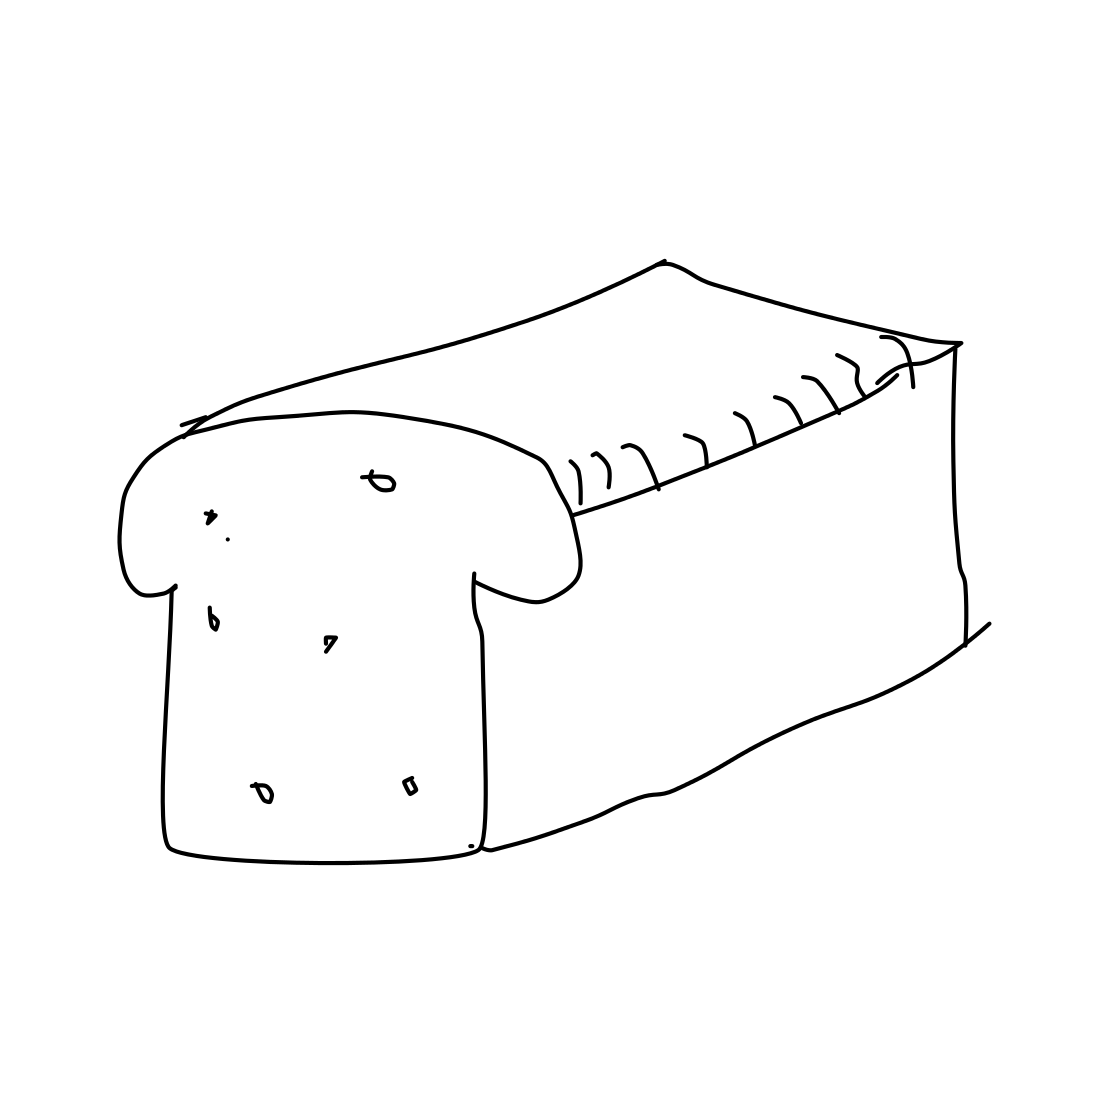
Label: bread